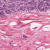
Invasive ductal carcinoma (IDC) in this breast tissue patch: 0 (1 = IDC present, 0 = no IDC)